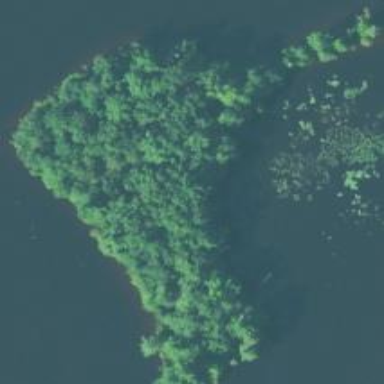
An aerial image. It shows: Islet.